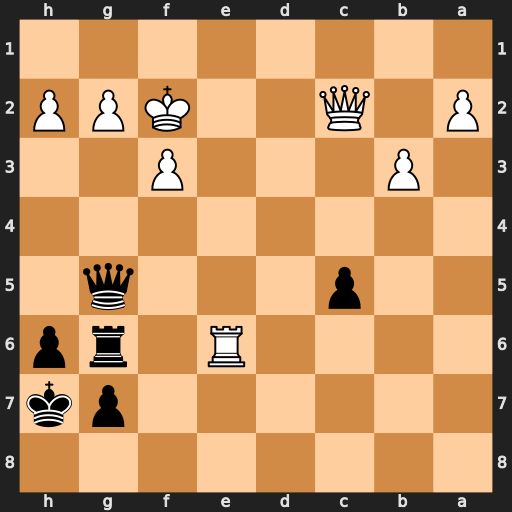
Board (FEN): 8/6pk/4R1rp/2p3q1/8/1P3P2/P1Q2KPP/8
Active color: b
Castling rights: -
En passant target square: -
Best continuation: Qxg2+ Ke3 Qxc2